Field crop: maize
Growth stage: 2
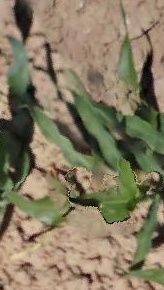
Species: maize